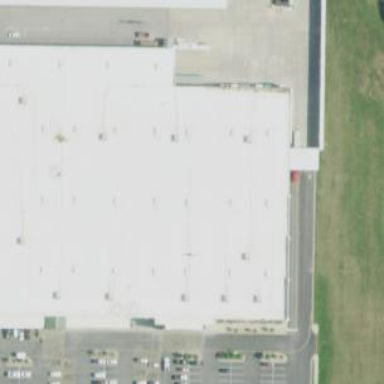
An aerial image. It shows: Retail building.